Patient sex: M
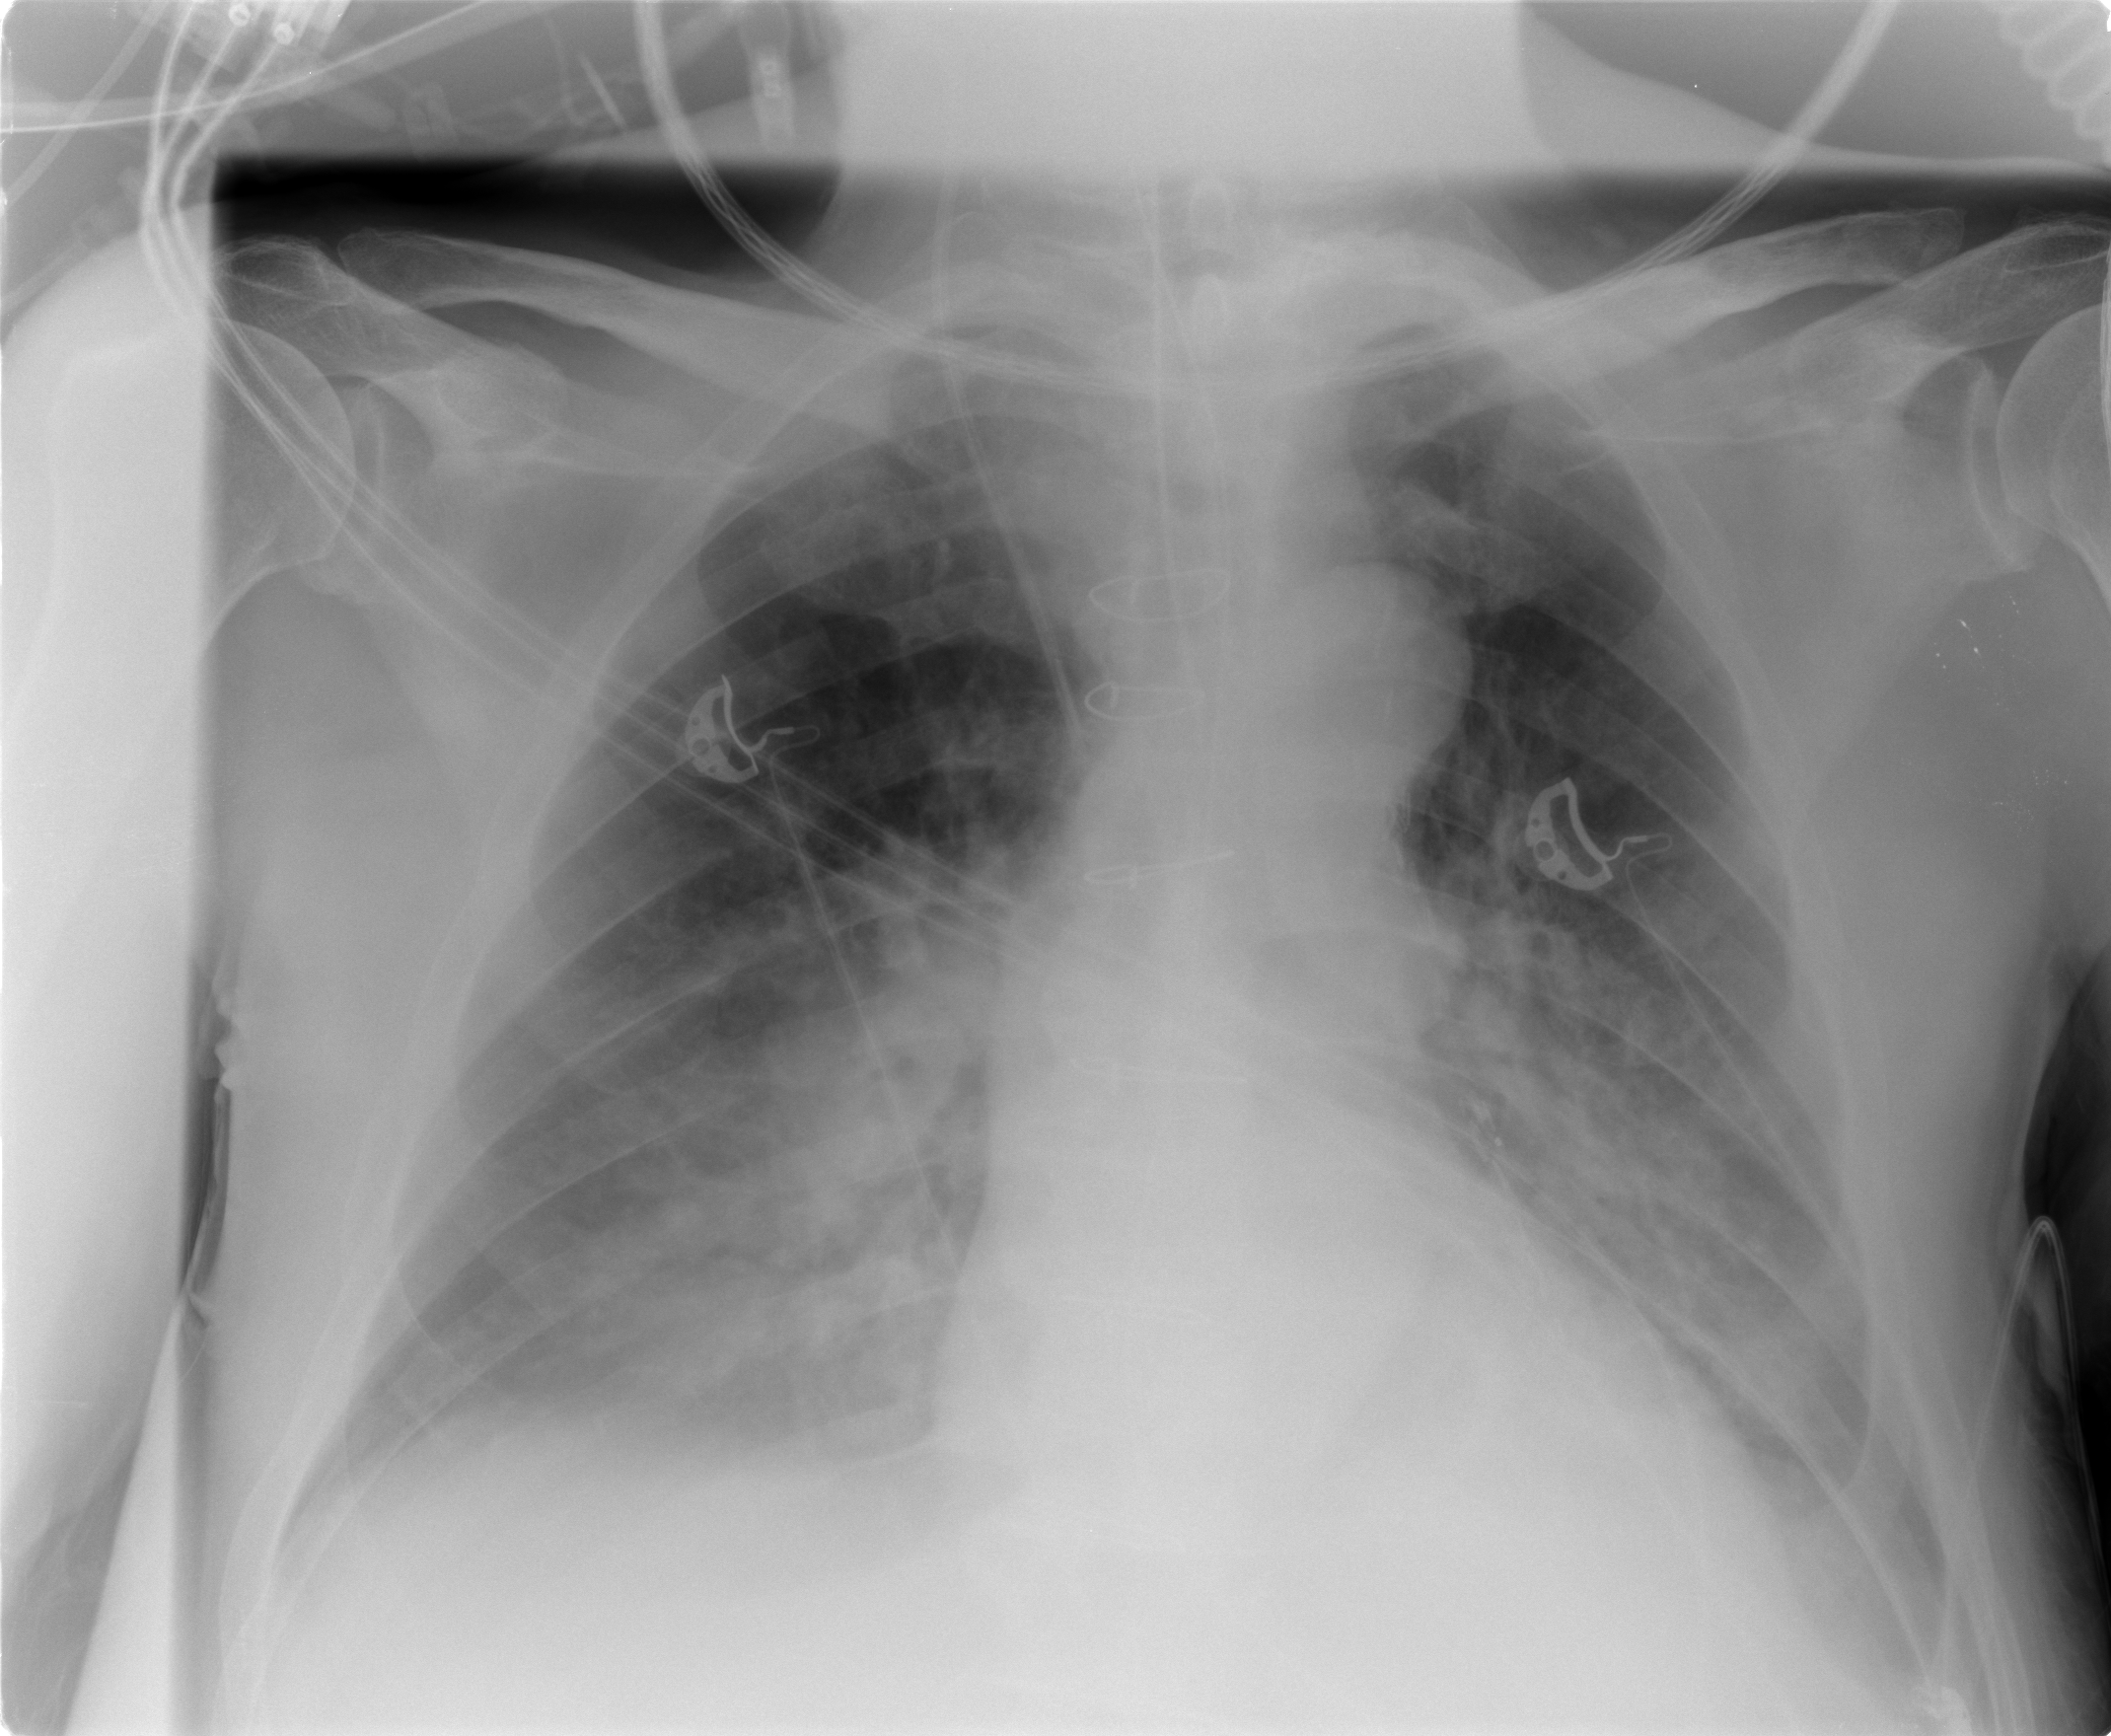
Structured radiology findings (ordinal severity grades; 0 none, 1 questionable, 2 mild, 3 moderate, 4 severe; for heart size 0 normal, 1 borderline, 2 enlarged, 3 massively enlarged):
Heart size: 2
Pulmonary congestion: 1
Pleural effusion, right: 2
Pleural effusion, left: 2
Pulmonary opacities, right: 1
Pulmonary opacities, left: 1
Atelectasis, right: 2
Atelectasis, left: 2